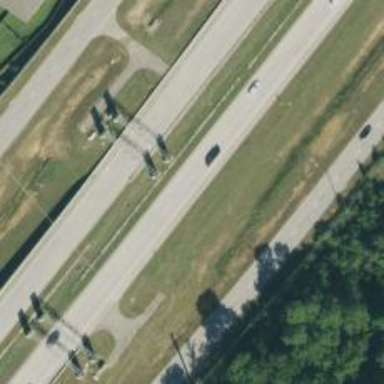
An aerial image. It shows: Toll gantry on the road.